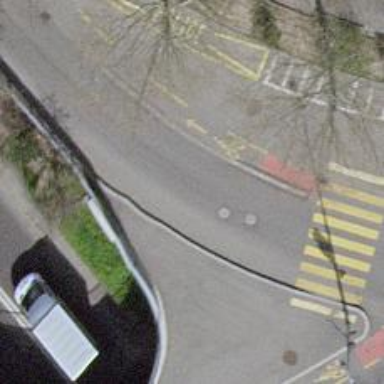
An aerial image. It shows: Asphalt road with primary link designation.